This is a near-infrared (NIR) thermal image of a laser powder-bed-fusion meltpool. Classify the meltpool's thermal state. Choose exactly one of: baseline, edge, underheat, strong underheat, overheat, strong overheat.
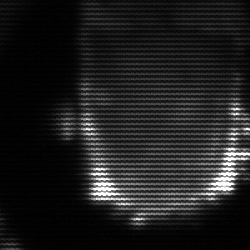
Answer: baseline